Question: I am using 'slice()'to take apart strings, but it does not work correctly.
strings:
'''
var datept = "2018-01-19"
var timept = "12:05"
'''
disjoint:
'''
var month = datept.slice(5, -3); // should: "01" is: "01"
var day = datept.slice(8, -0); // should: "19" is: "" -- WRONG
var year = datept.slice(0, -6); // should: "2018" is: "2018"
var hours = timept.slice(0, -3); // should: "12" is: "12"
var minutes = timept.slice(3, -0); // should: "05" is: "" -- WRONG
'''
also tried:
'''
var day = datept.slice(-8, -0); // or
var day = datept.slice(8, -0); // or
var day = datept.slice(-8, 0); // or
var day = datept.slice(8, 0);
'''

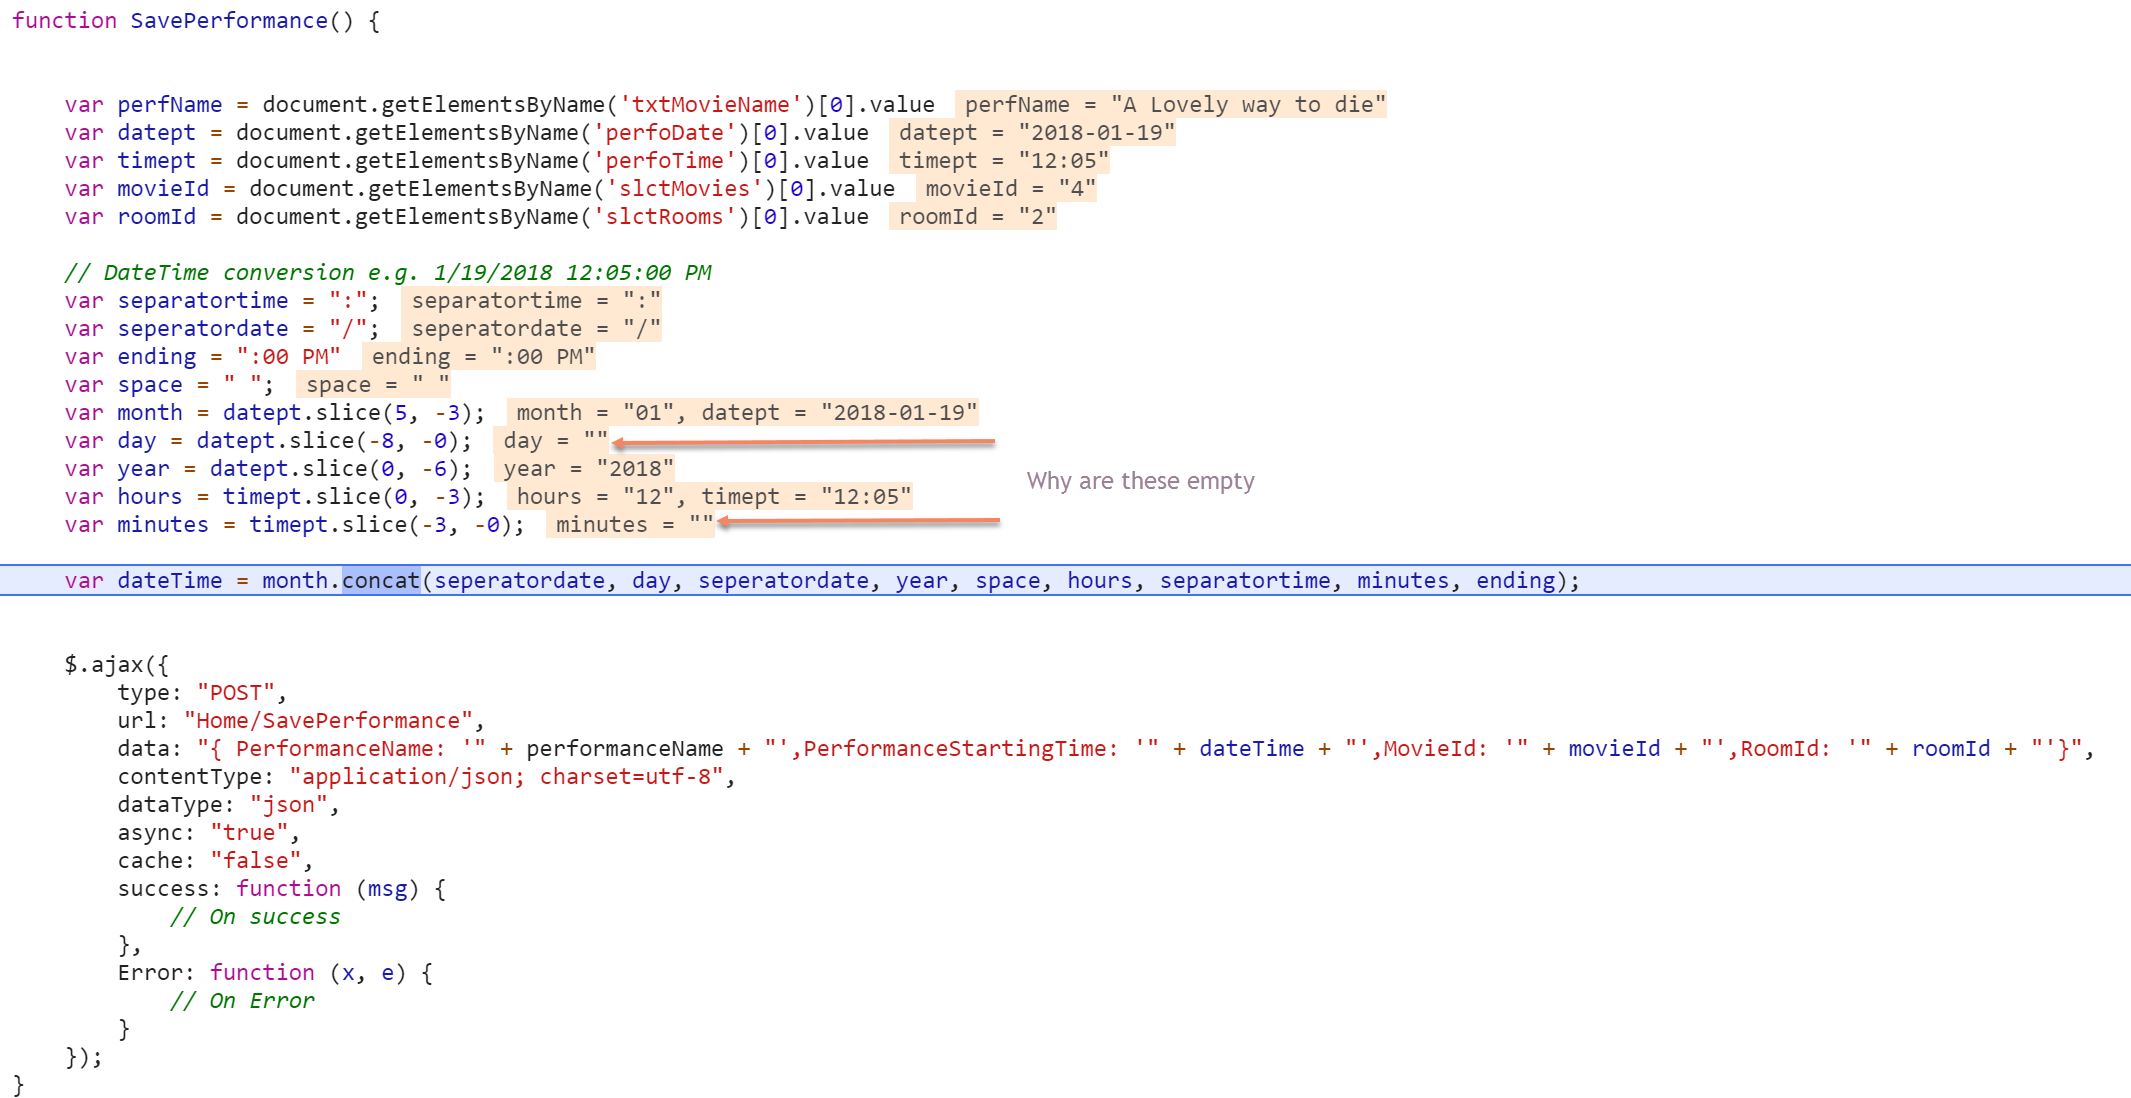
Answer: You could split the date and use a <URL> for the values.
'''
var datept = "2018-01-19",
timept = "12:05",
[year, month, day] = datept.split('-'),
[hours, minutes] = timept.split(':');
console.log(year, month, day);
console.log(hours, minutes);
'''